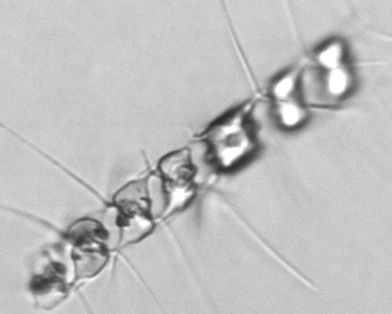
Label: Chaetoceros_didymus